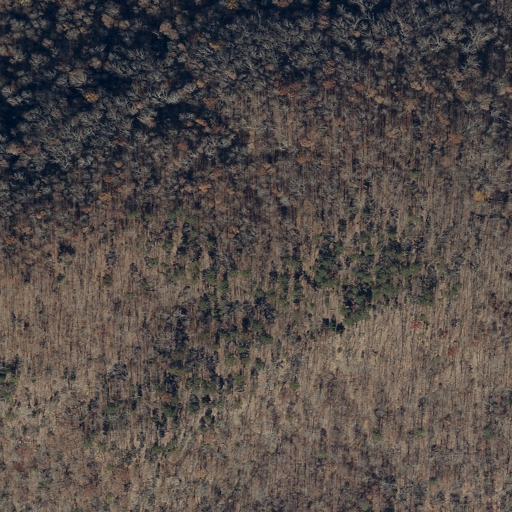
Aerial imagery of mountain in Alabama named Poorhouse Mountain containing only deciduous forest